Question: I'm pursuing HTML for non traditional reasons. I think that it provides a more suitable canvass than MS Word or LaTeX in academic papers as it affords the author better means of communication. I am attempting to write a format that can be used for academic papers that conformas to traditional APA 6 guidelines.
I want to use either the index.html file or the style.css (I don't know which is more appropriate) to make the page look like an 8.5 width paper (exact size is not important) rather than the full width on a light grey background. This is done in the wordpress twenty twelve theme as seen here:

How can I replicate this feel by altering the index.html file (as seen below) or perhaps I need to add something to the style.css file? Specifically how can I ass a colored background with a "page" on top?
'''
<!DOCTYPE html>
<html lang="en">
<head>
<meta charset="utf-8">
<title>title</title>
<link rel="stylesheet" href="style.css">
<script src="script.js"></script>
</head>
<body>
Four score and seven years ago our fathers brought forth on this continent, a new nation, conceived in Liberty, and dedicated to the proposition that all men are created equal. Now we are engaged in a great civil war, testing whether that nation, or any nation so conceived and so dedicated, can long endure. We are met on a great battle-field of that war. We have come to dedicate a portion of that field, as a final resting place for those who here gave their lives that that nation might live. It is altogether fitting and proper that we should do this.
</body>
</html>
'''
I tried stealing from twenty twelve but couldn't understand because the files are php and I don't know what is doing what in the style.scc file.
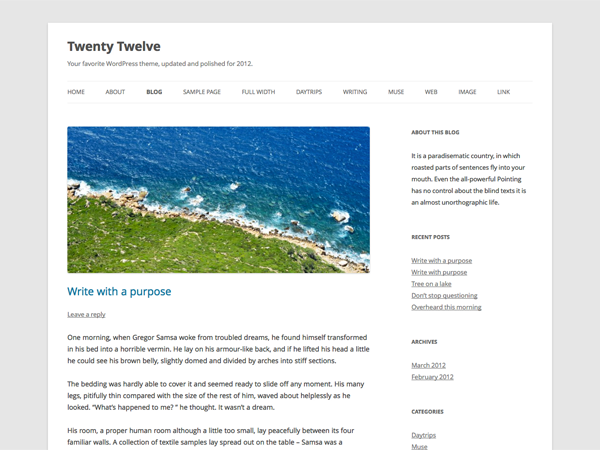
Answer: Here's a quick example...the specific rules are easy enough to change, but should give you an idea. Basically, you set a width smaller than 100% on a child element of the body ('div.container'). Then, set the 'margin-left' and 'margin-right' values to 'auto' in order to get it to center horizontally. The 'height:400px' and the 'margin-top' and 'margin-bottom' set to '1em' are arbitrary values. The content of your page just needs to be built inside the 'div.container' element...your faux page.
Demo: <URL>
'''
body {
background: #efefef;
}
.container {
width: 90%;
height: 400px;
margin: 1em auto;
background: #FFF;
}
.container p {
padding: 1em;
}
'''
'''
<body>
<div class="container">
<p>Four score and seven years ago our fathers brought forth on this continent, a new nation, conceived in Liberty, and dedicated to the proposition that all men are created equal. Now we are engaged in a great civil war, testing whether that nation, or any nation so conceived and so dedicated, can long endure. We are met on a great battle-field of that war. We have come to dedicate a portion of that field, as a final resting place for those who here gave their lives that that nation might live. It is altogether fitting and proper that we should do this.</p>
</div>
</body>
'''